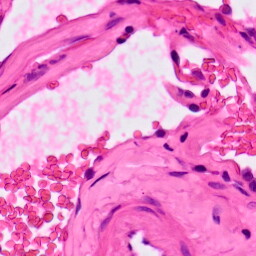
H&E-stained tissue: Lung